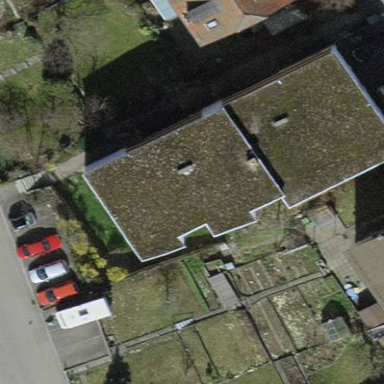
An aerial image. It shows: Flat-roofed apartment building.